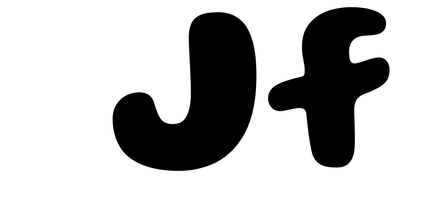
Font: Gluten_Bold